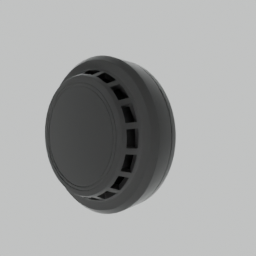
Label: electronics